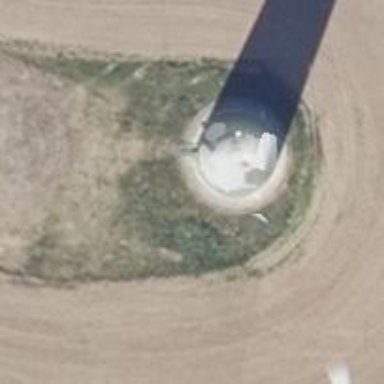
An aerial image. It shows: Wind turbine generator that utilizes wind as its source for generating electricity. It is of the horizontal axis type.